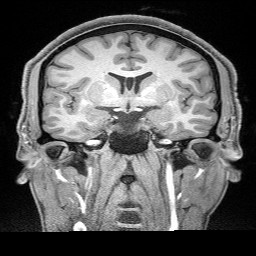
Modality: T1w
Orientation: sagittal
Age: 23
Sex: male
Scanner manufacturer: siemens
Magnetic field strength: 3 T
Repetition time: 2.17 s
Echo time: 0.00169 s